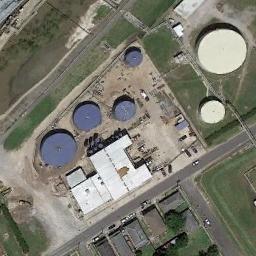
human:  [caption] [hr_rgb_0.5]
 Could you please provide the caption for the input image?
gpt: The storage tanks here are half white and half black .

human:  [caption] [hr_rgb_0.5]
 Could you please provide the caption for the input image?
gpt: There are many different-sized storage tanks and many buildings in the factory, And there are large lawns in the factory .

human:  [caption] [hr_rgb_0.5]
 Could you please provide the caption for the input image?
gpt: There are many buildings beside the storage tanks .

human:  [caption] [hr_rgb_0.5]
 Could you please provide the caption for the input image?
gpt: There are many white and blue storage tanks on the grass .

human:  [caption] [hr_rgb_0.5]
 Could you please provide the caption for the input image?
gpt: There are four blue storage tanks and two white ones .